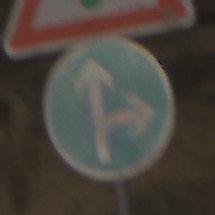
Verkehrszeichen: VorgeschriebeneFahrtrichtungGeradeausOderRechts
Zusatzzeichen oben: Lichtzeichenanlage
Umgebung: Outdoor, RoadRail
Tageszeit: Dawn
Wetter: Clear
Licht: Natural
Jahreszeit: NotSpecified
Kontrast: LowContrast